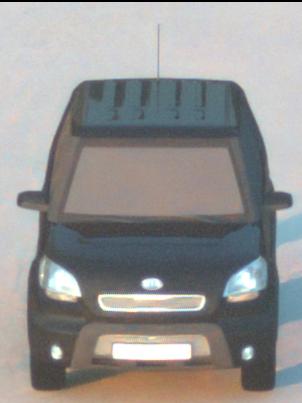
Make: KIA
Model: Soul 1.6
Detailed model: Soul (AM)
Model produced from: 2009/02
Model produced until: 2009/11
Doors: 5
Color: black
Road condition: dry road
Daytime: sunrise or sunset
Contrast: medium contrast